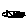
Label: zigzag